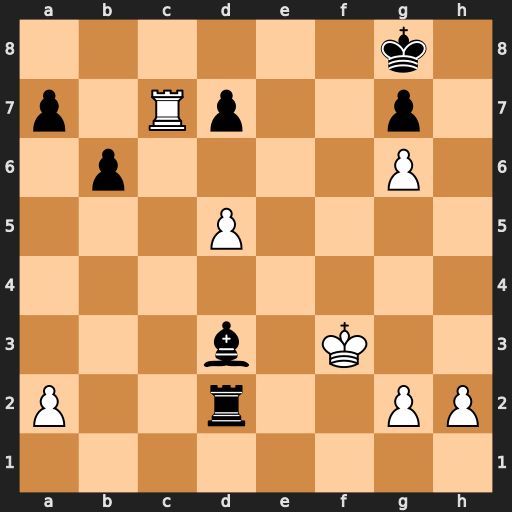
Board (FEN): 6k1/p1Rp2p1/1p4P1/3P4/8/3b1K2/P2r2PP/8
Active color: w
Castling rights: -
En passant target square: -
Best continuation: Rc8#